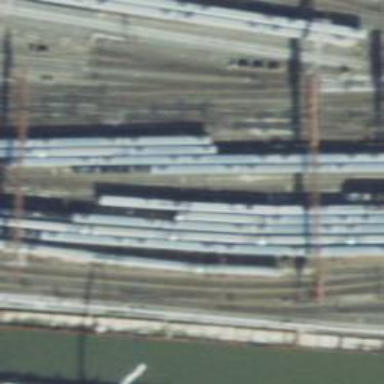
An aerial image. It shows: Rail yard with electrified contact lines for railway operations.